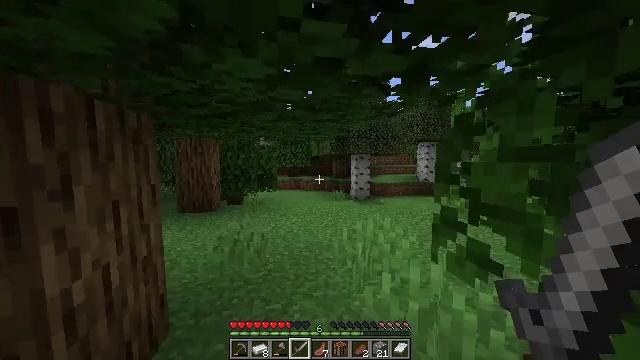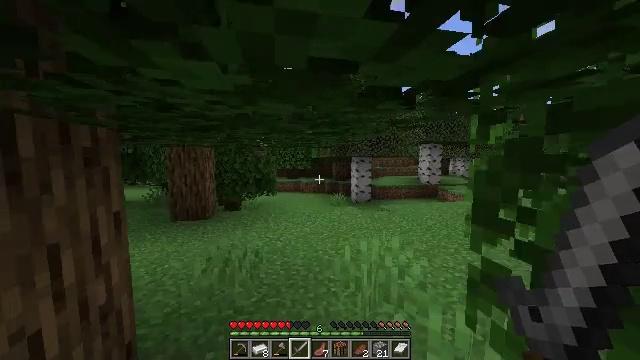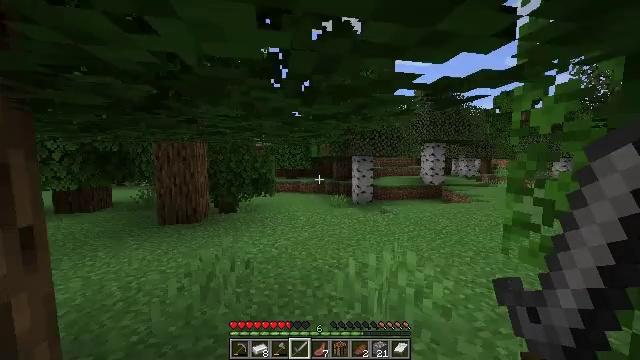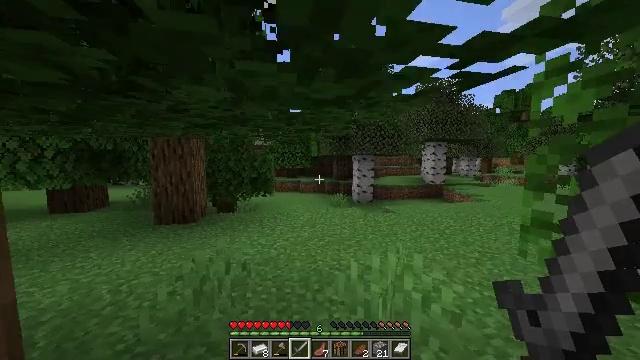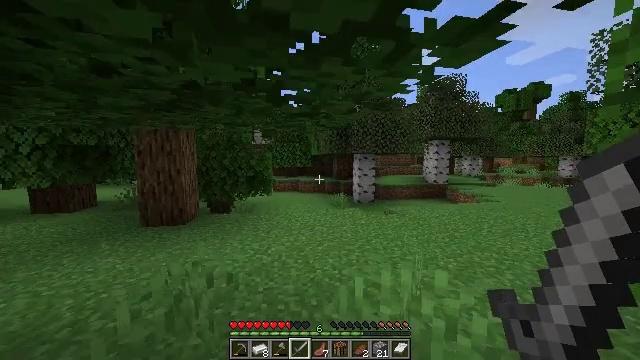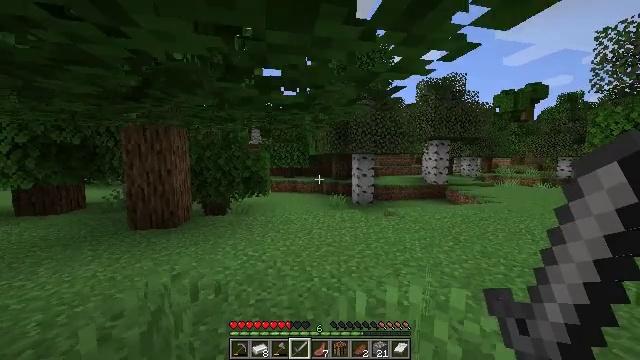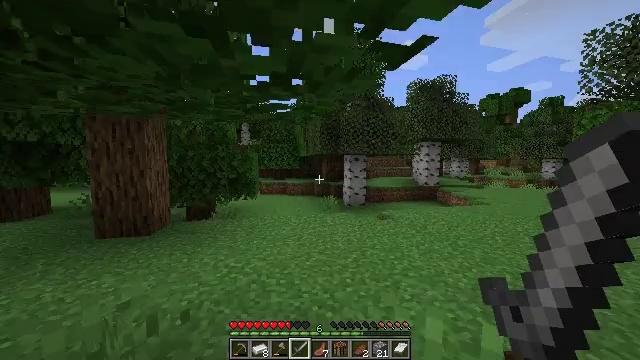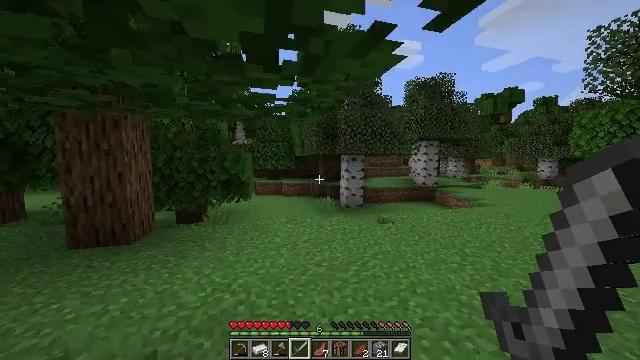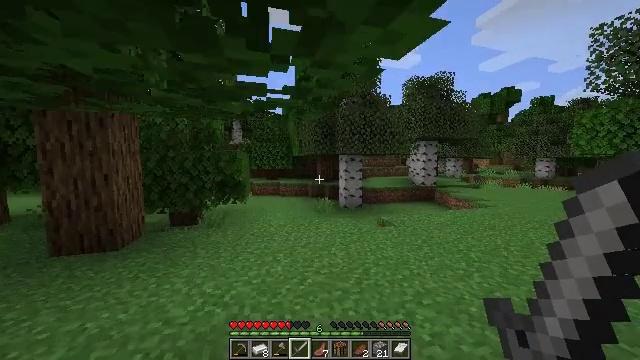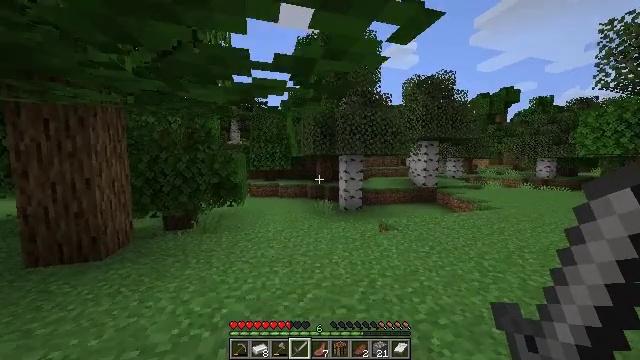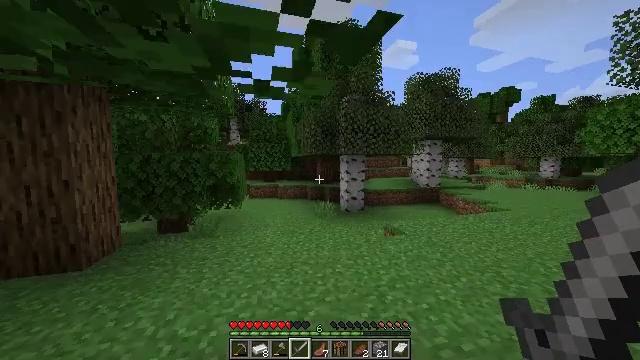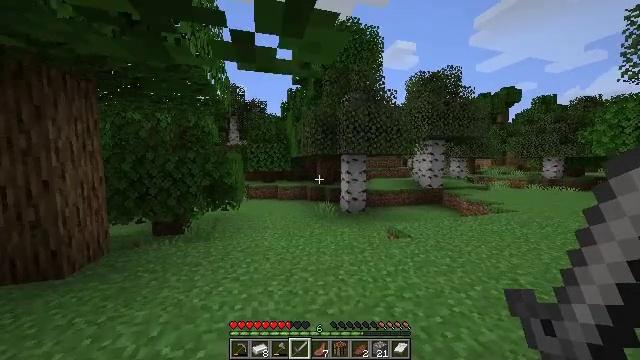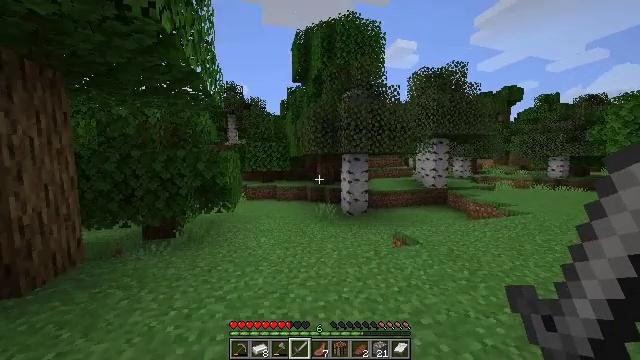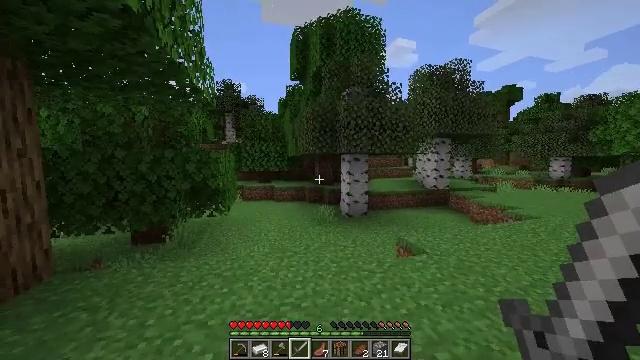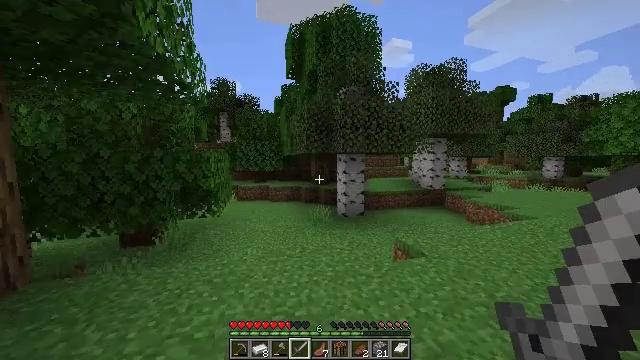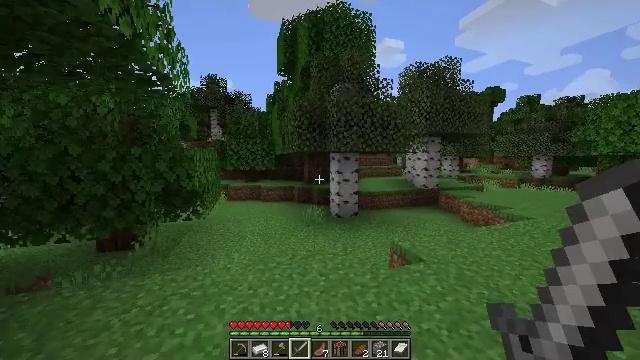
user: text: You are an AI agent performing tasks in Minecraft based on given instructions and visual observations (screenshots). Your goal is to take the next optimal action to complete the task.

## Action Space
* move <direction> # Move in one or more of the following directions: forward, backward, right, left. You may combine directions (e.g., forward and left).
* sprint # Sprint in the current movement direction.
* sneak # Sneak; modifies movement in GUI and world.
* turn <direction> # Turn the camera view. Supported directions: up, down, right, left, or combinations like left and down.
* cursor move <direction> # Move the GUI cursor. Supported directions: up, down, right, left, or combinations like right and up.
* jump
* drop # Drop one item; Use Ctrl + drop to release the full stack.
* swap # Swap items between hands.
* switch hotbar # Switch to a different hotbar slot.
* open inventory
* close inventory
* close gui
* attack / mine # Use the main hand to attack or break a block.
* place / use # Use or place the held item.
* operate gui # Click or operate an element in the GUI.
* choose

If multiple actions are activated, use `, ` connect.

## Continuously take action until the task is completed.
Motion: motion action
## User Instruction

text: Remove oak leaves from branches.
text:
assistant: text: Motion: move forward, sprint, jump
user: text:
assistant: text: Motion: move forward, sprint
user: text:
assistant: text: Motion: move forward, sprint
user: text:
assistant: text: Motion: move forward, sprint
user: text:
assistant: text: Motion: move forward, sprint
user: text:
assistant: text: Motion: move forward, sprint, turn right
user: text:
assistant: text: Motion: move forward, sprint, turn right
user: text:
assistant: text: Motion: move forward, sprint
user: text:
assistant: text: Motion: move forward, sprint
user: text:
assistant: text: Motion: move forward, sprint
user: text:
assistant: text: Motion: move forward, sprint
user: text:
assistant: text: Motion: move forward, sprint
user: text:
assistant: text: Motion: move forward, sprint
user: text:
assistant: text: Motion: move forward, sprint, turn right
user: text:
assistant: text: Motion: move forward, sprint, turn right
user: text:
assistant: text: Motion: move forward, sprint, turn right
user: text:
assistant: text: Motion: move forward, sprint, turn right
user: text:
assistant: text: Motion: move forward, sprint, turn right and down
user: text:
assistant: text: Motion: move forward, sprint, turn right and down
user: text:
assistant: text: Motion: move forward, sprint, turn right
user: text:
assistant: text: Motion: move forward, sprint
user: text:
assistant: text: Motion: move forward, sprint
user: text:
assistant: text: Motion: move forward, sprint
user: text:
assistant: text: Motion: move forward, sprint
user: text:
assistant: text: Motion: move forward, sprint
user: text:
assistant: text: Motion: move forward, sprint
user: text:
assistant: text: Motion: move forward, sprint
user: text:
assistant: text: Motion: move forward, sprint
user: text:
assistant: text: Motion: move forward, sprint
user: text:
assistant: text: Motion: move forward, sprint